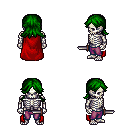
a pixel art fantasy rpg character, male body template, skeleton, red cape, magenta pants, green loose hair, dagger, four views (front, back, left, right), 2x2 character sprite sheet, small pixel art, hard edges, no anti-aliasing